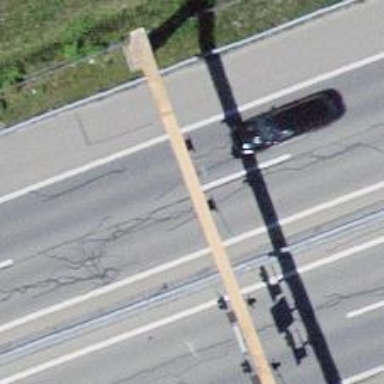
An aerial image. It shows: View of motorway.